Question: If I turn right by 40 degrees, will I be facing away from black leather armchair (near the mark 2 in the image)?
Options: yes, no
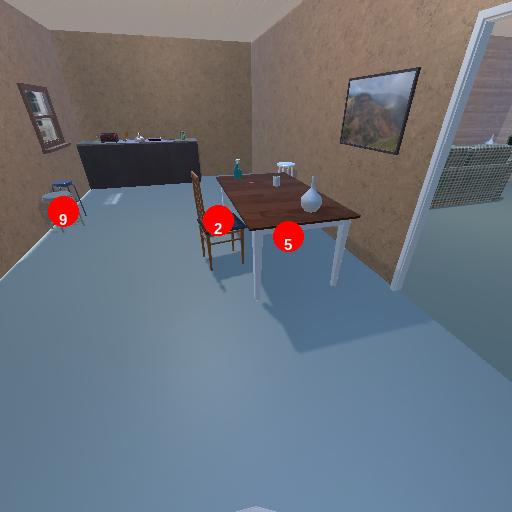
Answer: yes